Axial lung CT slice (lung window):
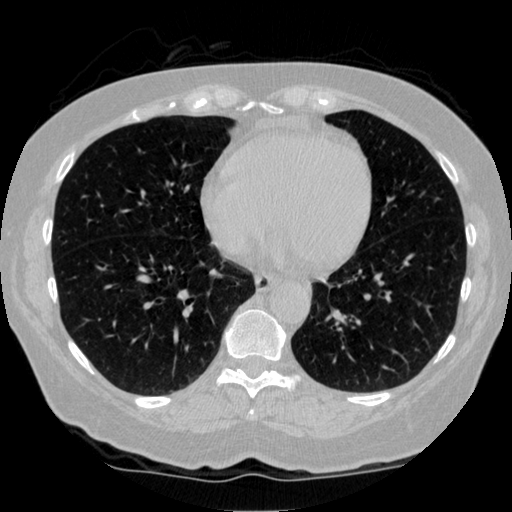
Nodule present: no